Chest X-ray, PA view. Patient: 58 years old, sex F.
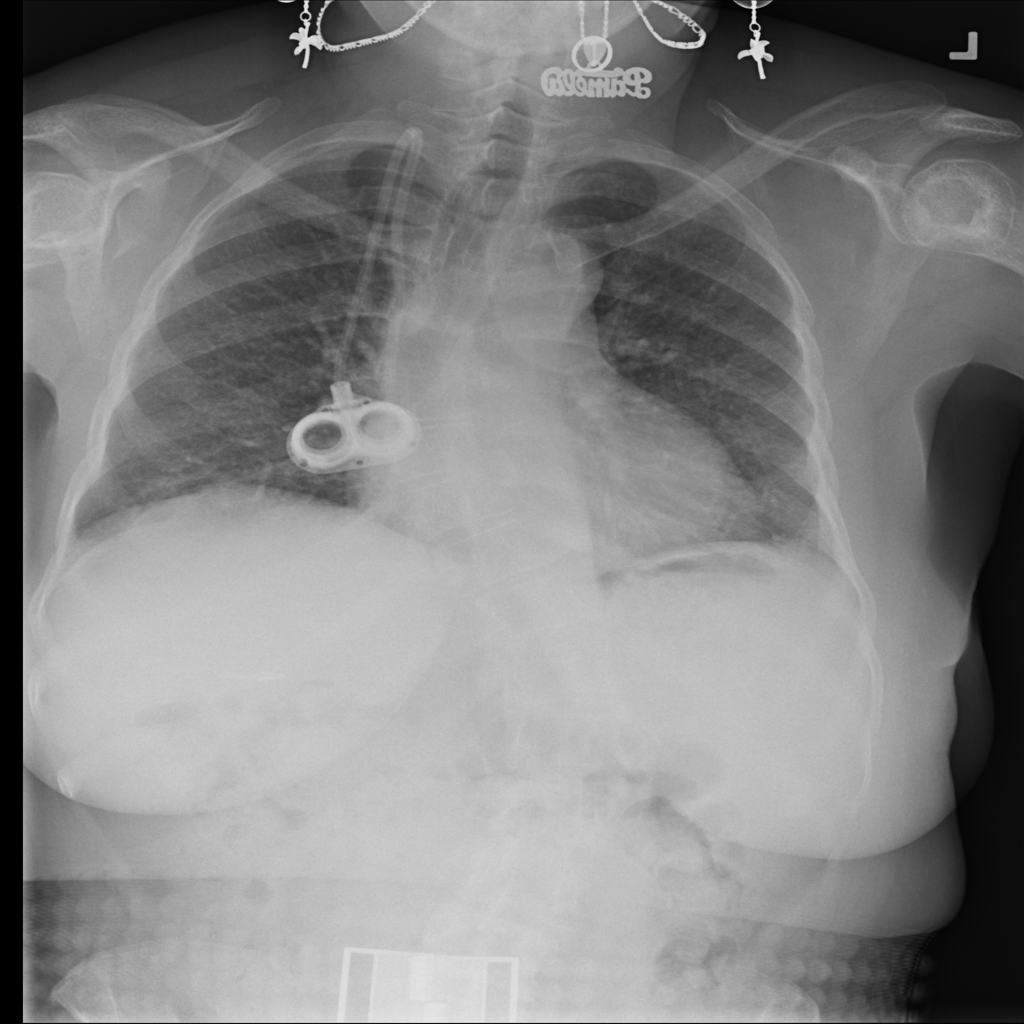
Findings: No Finding